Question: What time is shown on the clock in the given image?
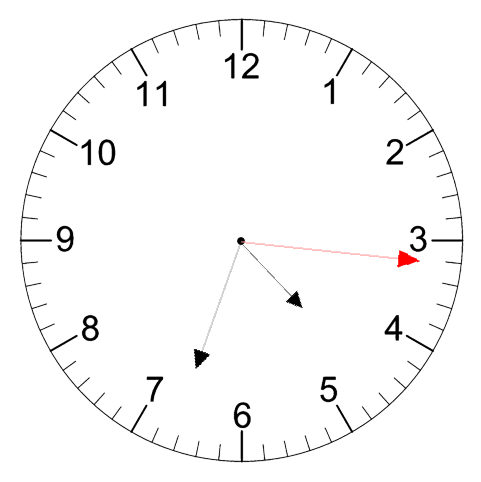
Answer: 04:33:16